Question: I am trying to create a simple course registration web site in asp.net. I am now creating a page that allows a user to create a course. Here is the related user interface:

And here is the code of this page:
'''
<%@ Page Language="C#" AutoEventWireup="true" CodeFile="AdminCreateCourse.aspx.cs"
Inherits="AdminCreateCourse" %>
<!DOCTYPE html PUBLIC "-//W3C//DTD XHTML 1.0 Transitional//EN" "http://www.w3.org/TR/xhtml1/DTD/xhtml1-transitional.dtd">
<html xmlns="http://www.w3.org/1999/xhtml">
<head runat="server">
<title></title>
<style type="text/css">
.style1
{
font-size: x-large;
}
.style3
{
font-size: small;
}
</style>
</head>
<body>
<form id="form1" runat="server">
<div class="style1">
<strong>Create Course</strong></div>
<p>
&nbsp;</p>
<p>
Instructor Name:&nbsp;&nbsp;&nbsp;&nbsp;&nbsp;&nbsp;&nbsp;
<asp:DropDownList ID="dInstructorSelect" runat="server" DataSourceID="SqlDataSource1"
DataTextField="FullName" DataValueField="FullName" Height="16px" Width="202px">
</asp:DropDownList>
<asp:SqlDataSource ID="SqlDataSource1" runat="server" ConnectionString="<%$ ConnectionStrings:ConnectionString %>"
SelectCommand="SELECT [Name] + ' ' + [Surname] as FullName FROM [InstructorTable] ORDER BY [Name]">
</asp:SqlDataSource>
</p>
<p>
Course Name:&nbsp;&nbsp;&nbsp;&nbsp;&nbsp;&nbsp;&nbsp;&nbsp;&nbsp;&nbsp;&nbsp;
<asp:TextBox ID="tCourseName" runat="server"></asp:TextBox>
</p>
<p>
Course ID<br />
(Subject/Course):&nbsp;&nbsp;&nbsp;&nbsp;&nbsp;
<asp:DropDownList ID="dSubject" runat="server" Width="70px">
<asp:ListItem>CS</asp:ListItem>
<asp:ListItem>CULT</asp:ListItem>
<asp:ListItem>ECON</asp:ListItem>
<asp:ListItem>IS</asp:ListItem>
<asp:ListItem>MAN</asp:ListItem>
<asp:ListItem>SPS</asp:ListItem>
<asp:ListItem>VACD</asp:ListItem>
<asp:ListItem>BIO</asp:ListItem>
<asp:ListItem>EE</asp:ListItem>
<asp:ListItem>EL</asp:ListItem>
<asp:ListItem>MAT</asp:ListItem>
<asp:ListItem>ME</asp:ListItem>
<asp:ListItem>MS</asp:ListItem>
<asp:ListItem>TE</asp:ListItem>
</asp:DropDownList>
&nbsp;&nbsp;&nbsp;&nbsp;&nbsp;
<asp:TextBox ID="tCourse" runat="server" Width="70px"></asp:TextBox>
</p>
<p>
CRN:&nbsp;&nbsp;&nbsp;&nbsp;&nbsp;&nbsp;&nbsp;&nbsp;&nbsp;&nbsp;&nbsp;&nbsp;&nbsp;&nbsp;&nbsp;&nbsp;&nbsp;&nbsp;&nbsp;&nbsp;&nbsp;&nbsp;&nbsp;&nbsp;
<asp:TextBox ID="tCRN" runat="server"></asp:TextBox>
</p>
<p>
Level:&nbsp;&nbsp;&nbsp;&nbsp;&nbsp;&nbsp;&nbsp;&nbsp;&nbsp;&nbsp;&nbsp;&nbsp;&nbsp;&nbsp;&nbsp;&nbsp;&nbsp;&nbsp;&nbsp;&nbsp;&nbsp;&nbsp;&nbsp;
<asp:DropDownList ID="dLevel" runat="server">
<asp:ListItem>Undergraduate</asp:ListItem>
<asp:ListItem>Graduate</asp:ListItem>
</asp:DropDownList>
</p>
<p>
Term:&nbsp;&nbsp;&nbsp;&nbsp;&nbsp;&nbsp;&nbsp;&nbsp;&nbsp;&nbsp;&nbsp;&nbsp;&nbsp;&nbsp;&nbsp;&nbsp;&nbsp;&nbsp;&nbsp;&nbsp;&nbsp;&nbsp;&nbsp;
</p>
<p>
Course Description:
</p>
<p>
&nbsp;<asp:TextBox ID="tCourseDescription" runat="server" Height="138px" Width="406px"></asp:TextBox>
</p>
<p>
Capacity:&nbsp;&nbsp;&nbsp;&nbsp;&nbsp;&nbsp;&nbsp;&nbsp;&nbsp;&nbsp;&nbsp;&nbsp;&nbsp;&nbsp;&nbsp;&nbsp;&nbsp;&nbsp;
<asp:TextBox ID="tCapacity" runat="server"></asp:TextBox>
</p>
<p>
Class Hour and Day: <span class="style3">Start Hour:
<asp:DropDownList ID="dHourStart" runat="server">
<asp:ListItem>8:40</asp:ListItem>
<asp:ListItem>9:40</asp:ListItem>
<asp:ListItem>10:40</asp:ListItem>
<asp:ListItem>11:40</asp:ListItem>
<asp:ListItem>12:40</asp:ListItem>
<asp:ListItem>13:40</asp:ListItem>
<asp:ListItem>14:40</asp:ListItem>
<asp:ListItem>15:40</asp:ListItem>
<asp:ListItem>16:40</asp:ListItem>
<asp:ListItem>17:40</asp:ListItem>
<asp:ListItem>18:40</asp:ListItem>
<asp:ListItem>19:40</asp:ListItem>
</asp:DropDownList>
&nbsp; End Hour:
<asp:DropDownList ID="dHourEnd" runat="server">
<asp:ListItem>10:30</asp:ListItem>
<asp:ListItem>11:30</asp:ListItem>
<asp:ListItem>12:30</asp:ListItem>
<asp:ListItem>13:30</asp:ListItem>
<asp:ListItem>14:30</asp:ListItem>
<asp:ListItem>15:30</asp:ListItem>
<asp:ListItem>16:30</asp:ListItem>
<asp:ListItem>17:30</asp:ListItem>
<asp:ListItem>18:30</asp:ListItem>
<asp:ListItem>19:30</asp:ListItem>
<asp:ListItem>20:30</asp:ListItem>
<asp:ListItem>9:30</asp:ListItem>
</asp:DropDownList>
&nbsp; Day:</span> &nbsp;<asp:DropDownList ID="dDay" runat="server">
<asp:ListItem>Monday</asp:ListItem>
<asp:ListItem>Tuesday</asp:ListItem>
<asp:ListItem>Wednesday</asp:ListItem>
<asp:ListItem>Thursday</asp:ListItem>
<asp:ListItem>Friday</asp:ListItem>
</asp:DropDownList>
&nbsp;&nbsp;
<asp:Button ID="bAddCourseHour" runat="server" Text="Add" OnClick="bAddCourseHour_Click" />
</p>
<p>
Prerequisites:&nbsp;&nbsp;&nbsp;&nbsp;&nbsp;&nbsp;&nbsp;&nbsp;&nbsp;&nbsp;&nbsp;
<asp:TextBox ID="tPreq1" runat="server" Width="100px"></asp:TextBox>
&nbsp;&nbsp;&nbsp;
<asp:TextBox ID="tPreq2" runat="server" Width="100px"></asp:TextBox>
&nbsp;&nbsp;&nbsp;
<asp:TextBox ID="tPreq3" runat="server" Width="100px"></asp:TextBox>
</p>
<asp:Button ID="bSubmit" runat="server" Text="Submit" OnClick="bSubmit_Click" />
&nbsp;&nbsp;&nbsp;&nbsp;&nbsp;&nbsp;&nbsp;
<asp:Button ID="bClear" runat="server" Text="Clear" OnClick="bClear_Click" />
</form>
</body>
</html>
'''
My question is, a course may be held in more than one different days, but my interface only allows one day. Should i handle this using AJAX, or is there any other way? If i should use ajax, how can i do this?
Thanks
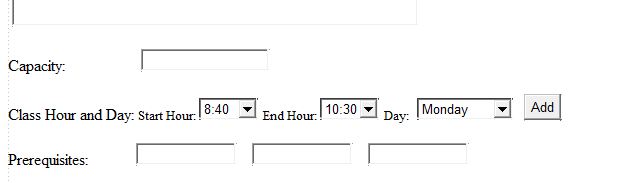
Answer: I assume you are looking for a way to allow multiple selections on the "Day" field. If so, you have at least couple of options here:
1) Either use the CheckBoxList Control (<URL>.
2) Or, if real estate is an issue, use the DropDownCheckBoxes control at <URL>